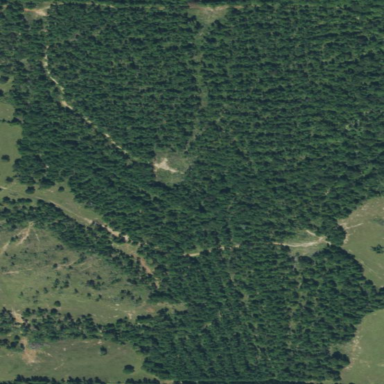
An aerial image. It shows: Evergreen needle-leaved forest.